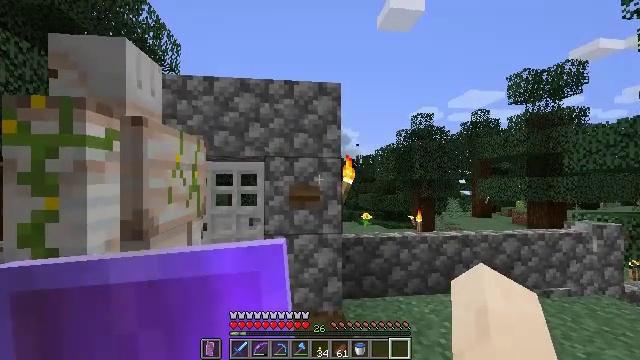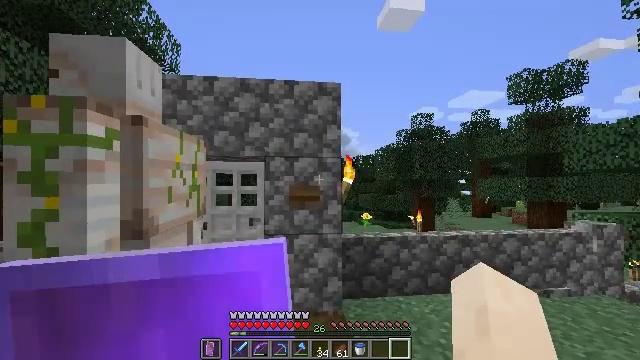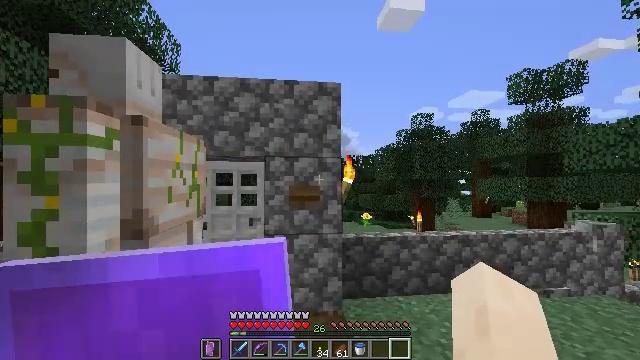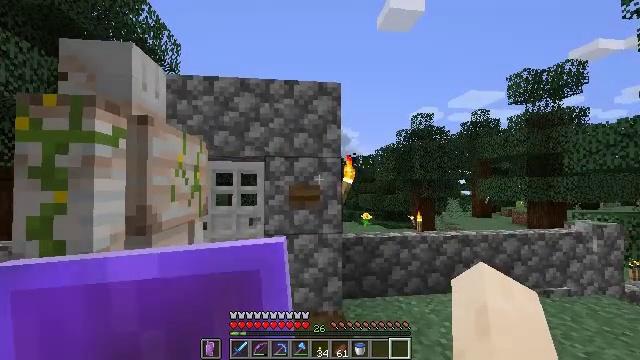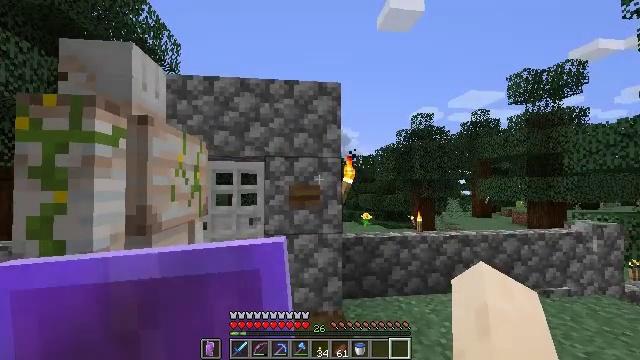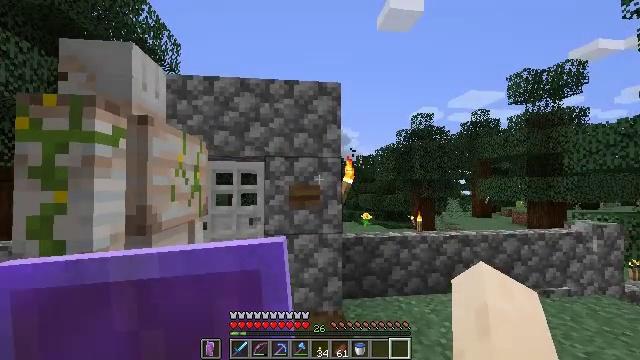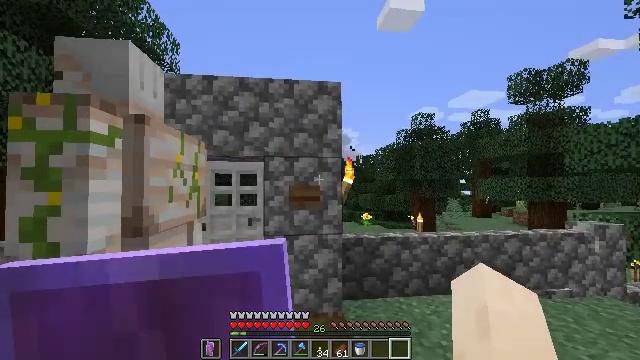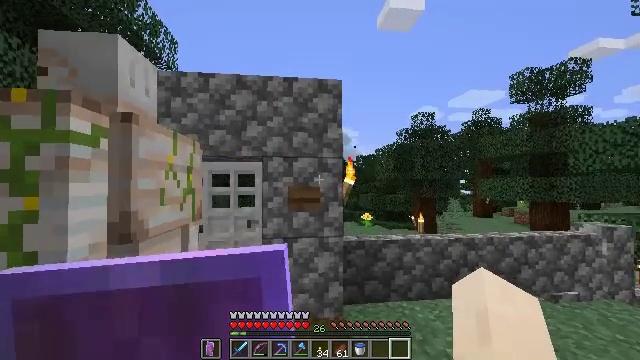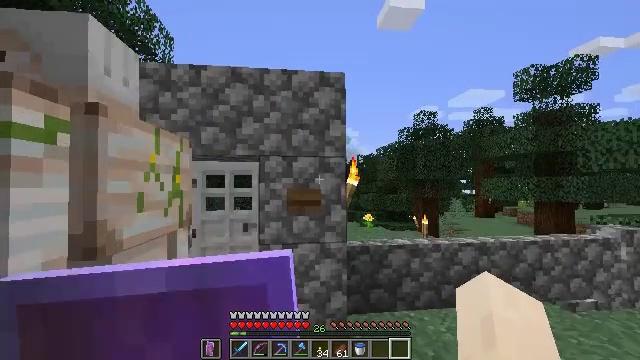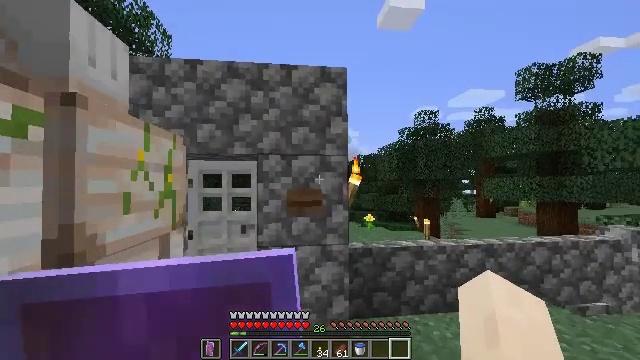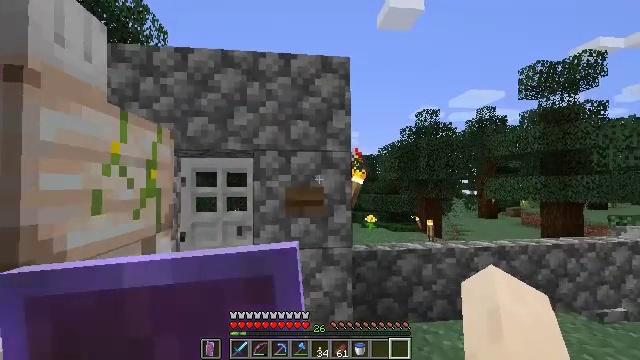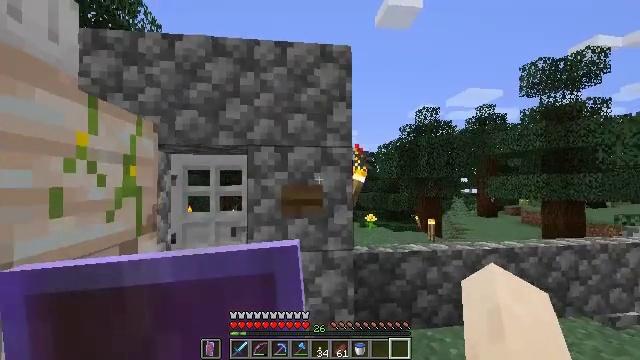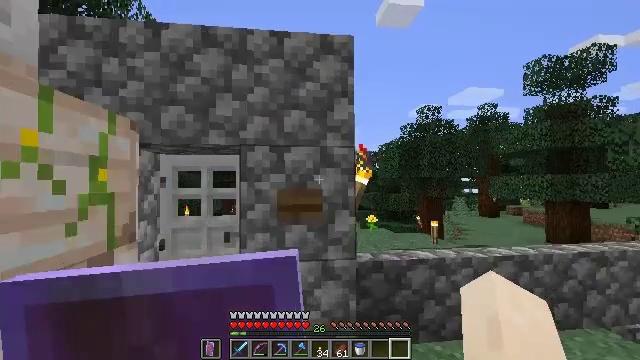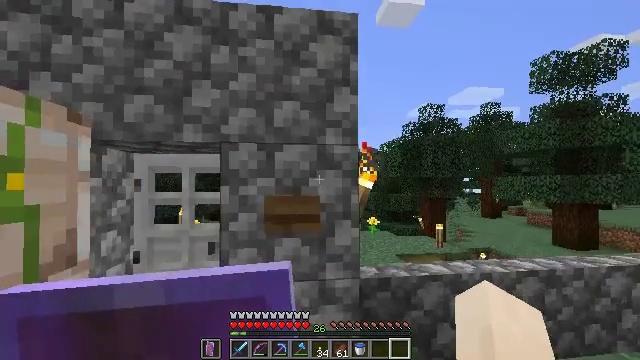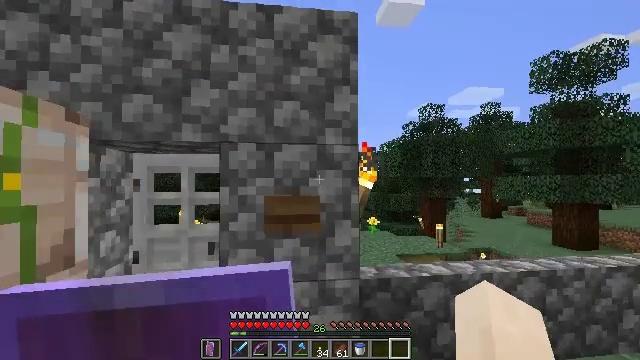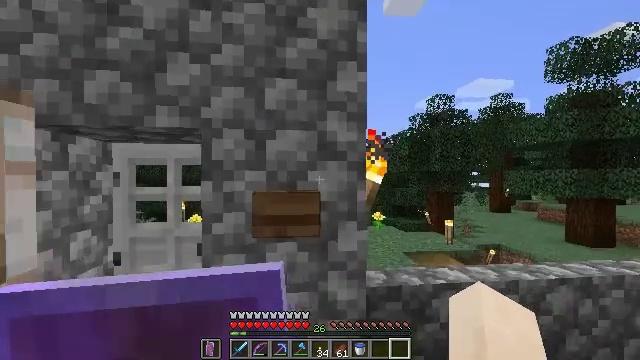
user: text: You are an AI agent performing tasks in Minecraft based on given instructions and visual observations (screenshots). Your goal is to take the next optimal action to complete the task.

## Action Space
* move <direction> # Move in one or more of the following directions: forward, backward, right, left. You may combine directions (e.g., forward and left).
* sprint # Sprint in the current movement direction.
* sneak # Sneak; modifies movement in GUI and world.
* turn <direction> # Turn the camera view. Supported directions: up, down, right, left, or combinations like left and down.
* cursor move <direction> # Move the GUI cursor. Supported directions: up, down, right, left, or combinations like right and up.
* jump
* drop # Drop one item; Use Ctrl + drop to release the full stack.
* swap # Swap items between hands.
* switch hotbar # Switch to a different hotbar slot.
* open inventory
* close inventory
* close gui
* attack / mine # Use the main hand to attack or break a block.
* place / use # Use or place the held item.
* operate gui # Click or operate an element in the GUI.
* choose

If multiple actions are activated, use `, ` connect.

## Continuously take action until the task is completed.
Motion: motion action
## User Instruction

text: Mine grass block from the ground.
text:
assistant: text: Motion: no_op
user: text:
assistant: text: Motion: no_op
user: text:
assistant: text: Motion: no_op
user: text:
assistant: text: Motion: no_op
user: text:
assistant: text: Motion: no_op
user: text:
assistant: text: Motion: move forward
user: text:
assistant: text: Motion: move forward
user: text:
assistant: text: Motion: move forward
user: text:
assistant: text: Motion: move forward
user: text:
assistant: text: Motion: move forward
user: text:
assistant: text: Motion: move forward
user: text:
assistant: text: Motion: move forward
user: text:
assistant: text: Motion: move forward
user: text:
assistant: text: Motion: move forward
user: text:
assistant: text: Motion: move forward, turn left and down
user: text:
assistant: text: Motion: use / place
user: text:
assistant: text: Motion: turn left and down, use / place
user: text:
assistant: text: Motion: turn left and down
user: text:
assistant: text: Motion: no_op
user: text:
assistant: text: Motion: no_op
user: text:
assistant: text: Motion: turn left and down
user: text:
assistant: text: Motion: turn left
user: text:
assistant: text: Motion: move forward, turn left
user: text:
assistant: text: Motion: move forward
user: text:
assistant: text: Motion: move forward and move left, turn right
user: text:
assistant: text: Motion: move forward and move left, turn right
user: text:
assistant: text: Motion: move forward and move left
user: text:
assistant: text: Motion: move forward and move left
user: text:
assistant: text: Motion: move forward and move left
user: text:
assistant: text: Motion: move forward